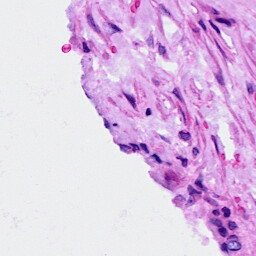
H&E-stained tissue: Ovarian